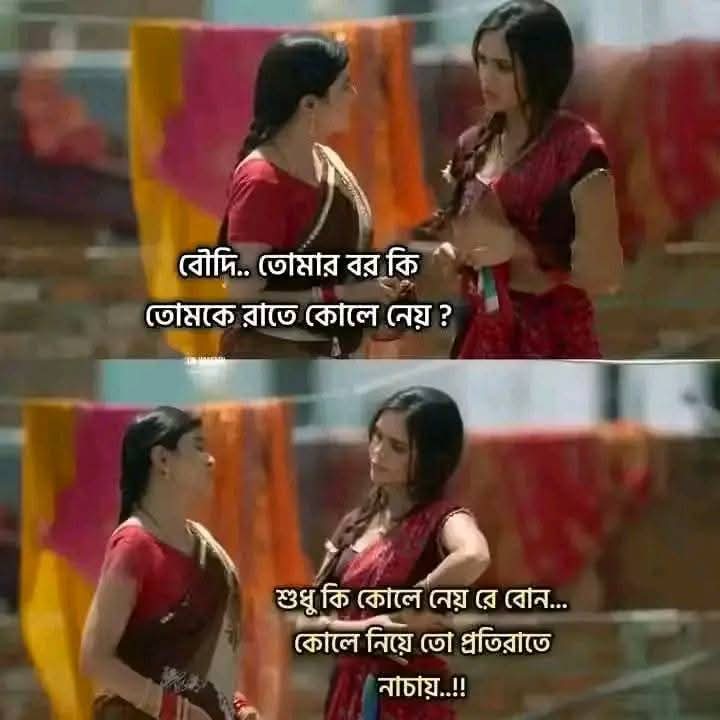
Text: বৌদি.. তোমার বর কি তোমকে রাতে কোলে নেয়?
শুধু কি কোলে নেয় রে বোন... কোলে নিয়ে তো প্রতিরাতে নাচায়..!!
Label: Non Hate